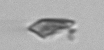
Label: detritus_transparent